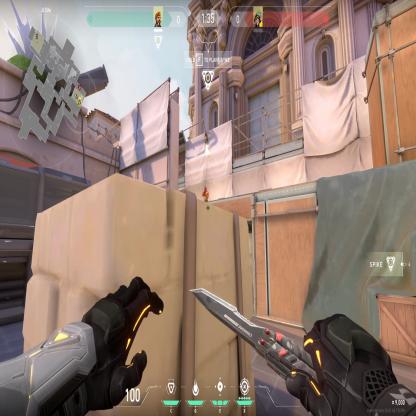
Label: enemy